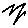
Label: zigzag